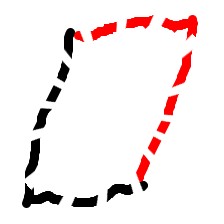
Shape: parallelogram